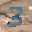
Label: 3